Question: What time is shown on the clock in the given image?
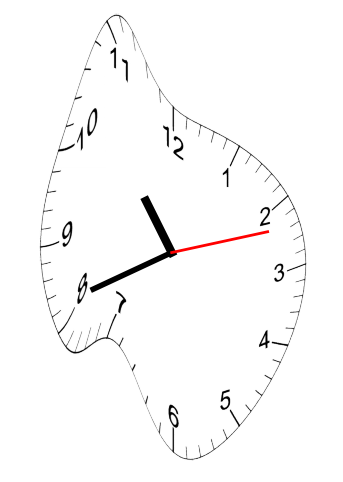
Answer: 10:41:12